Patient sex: M
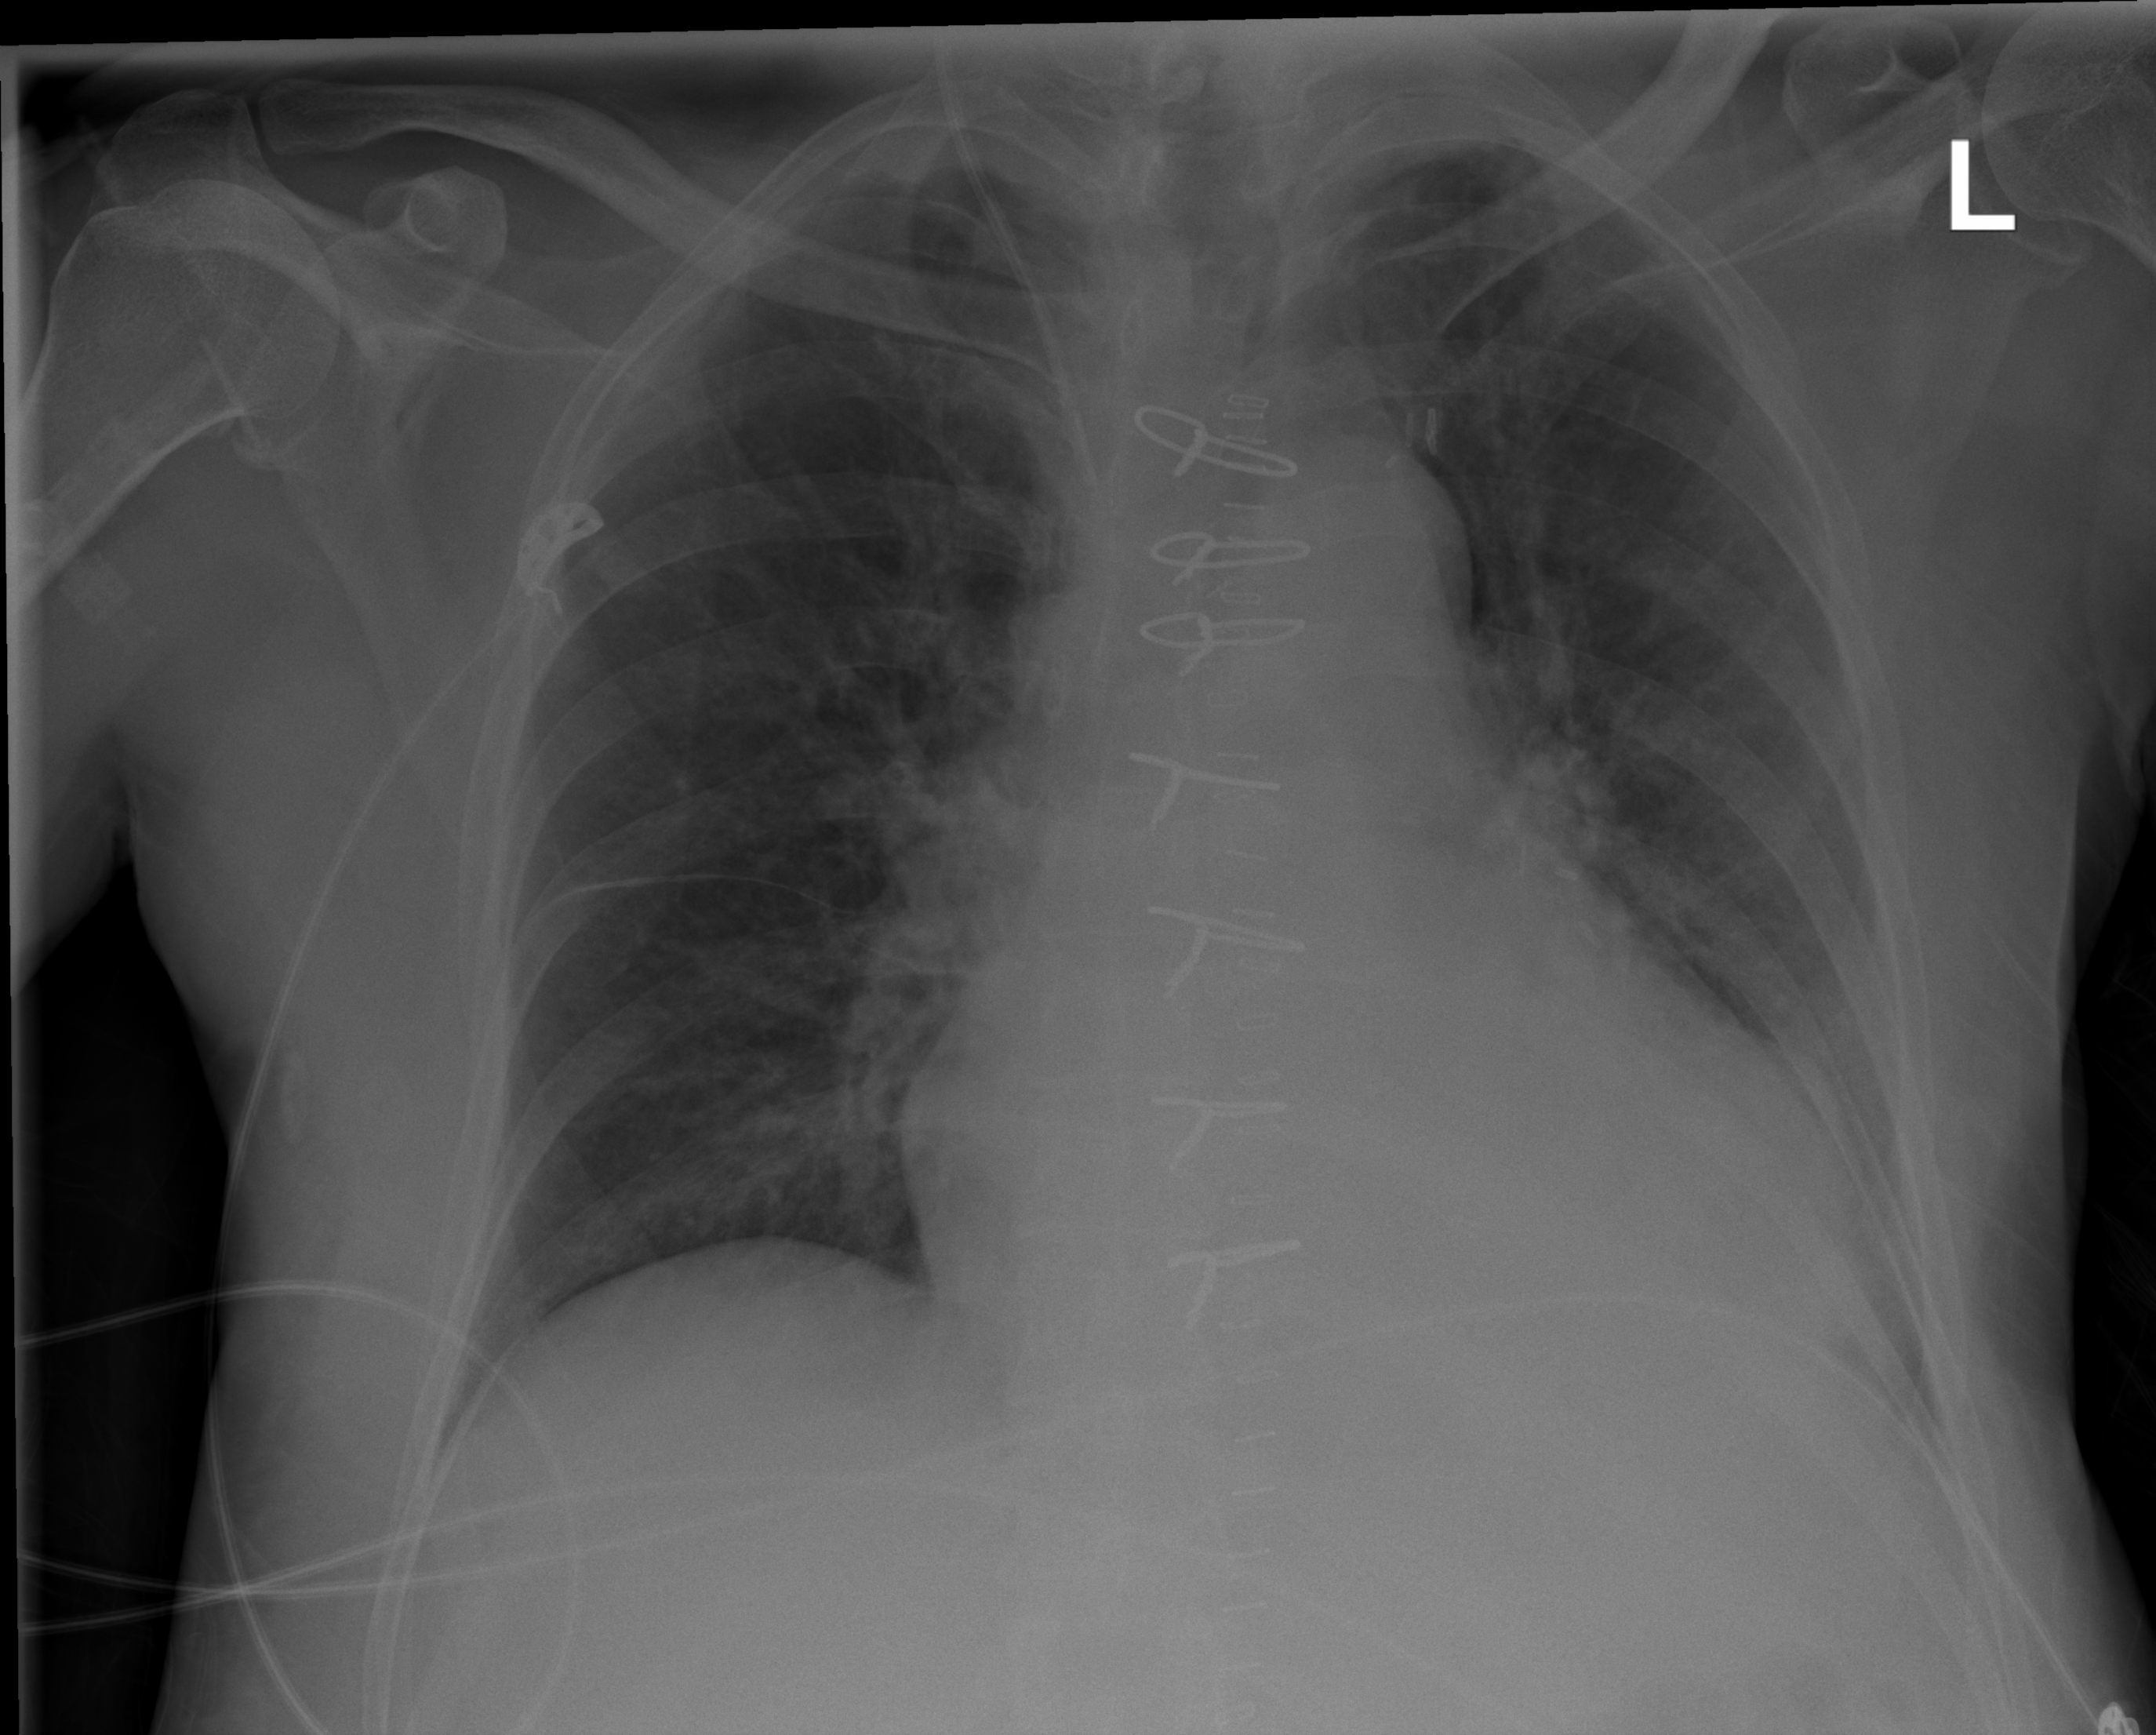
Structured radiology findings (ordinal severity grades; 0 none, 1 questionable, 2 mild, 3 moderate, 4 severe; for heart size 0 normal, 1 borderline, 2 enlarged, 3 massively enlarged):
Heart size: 2
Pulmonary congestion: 2
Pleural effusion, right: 0
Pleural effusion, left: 2
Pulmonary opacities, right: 0
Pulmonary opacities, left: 0
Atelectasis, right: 2
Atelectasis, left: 2